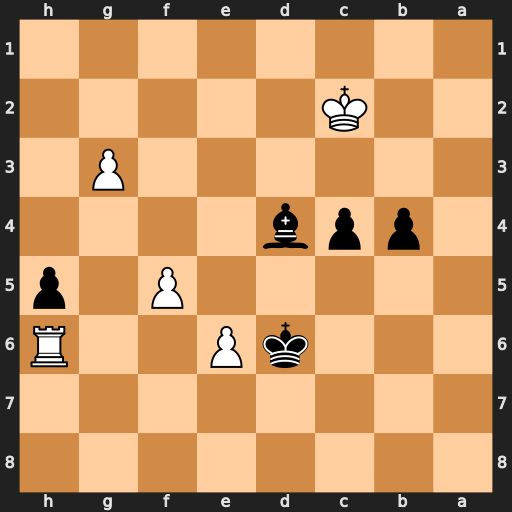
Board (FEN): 8/8/3kP2R/5P1p/1ppb4/6P1/2K5/8
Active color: b
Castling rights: -
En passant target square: -
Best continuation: b3+ Kd2 c3+ Kd3 c2 e7+ Kxe7